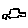
Label: car